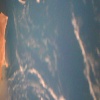
Label: water